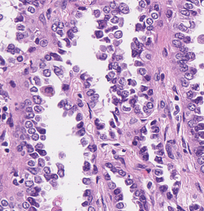
Tumor epithelial tissue: yes
Tumor-associated stroma tissue: yes
Normal tissue: no